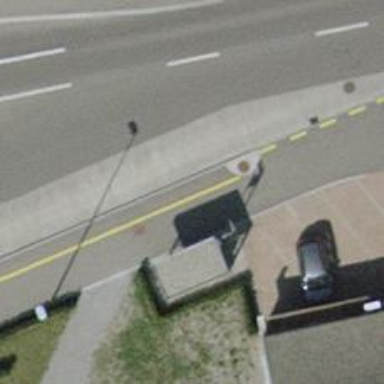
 serving as platform for public transportation."